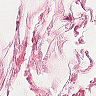
Metastatic tissue present: no